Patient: sex M, age 61
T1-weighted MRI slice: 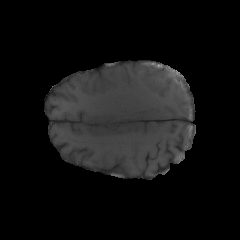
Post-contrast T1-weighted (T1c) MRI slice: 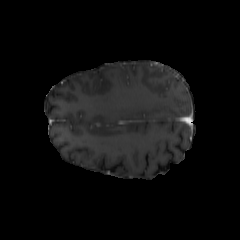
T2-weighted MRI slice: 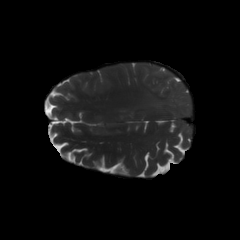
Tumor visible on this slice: no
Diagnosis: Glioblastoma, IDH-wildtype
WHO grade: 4